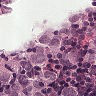
Metastatic tissue present: yes